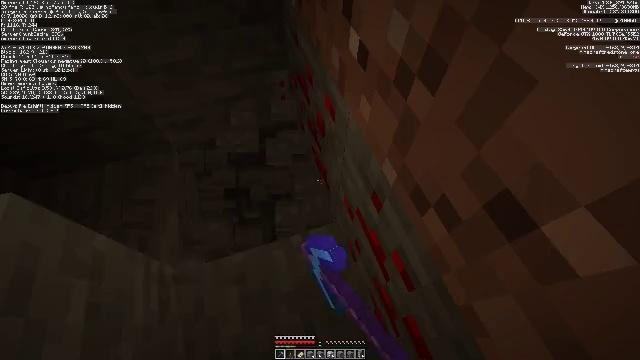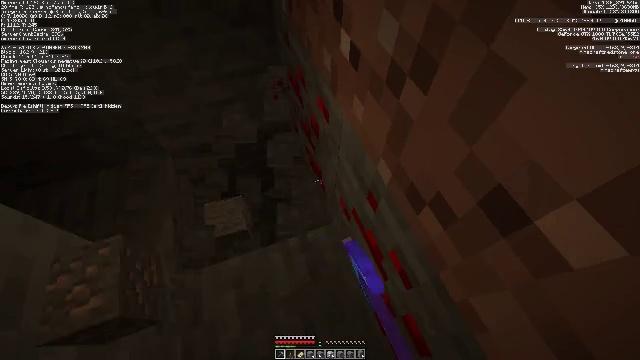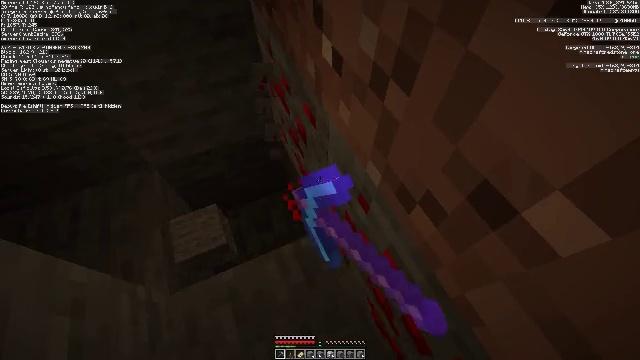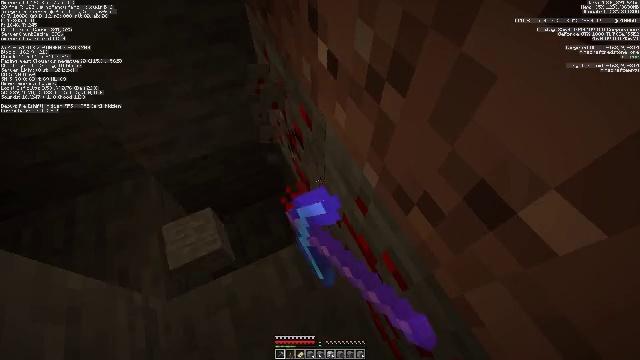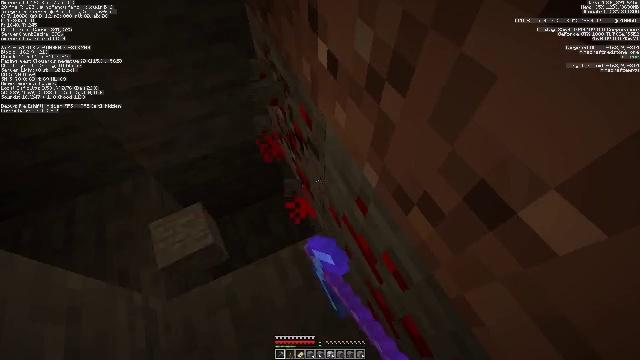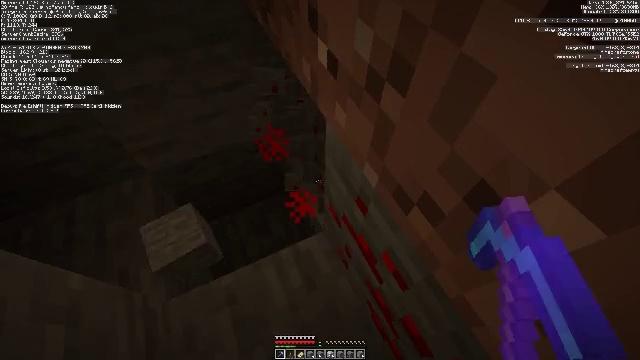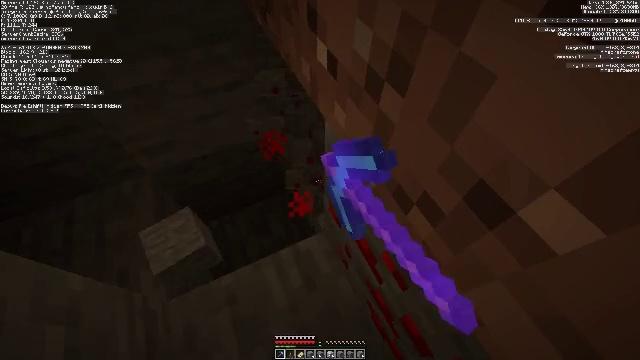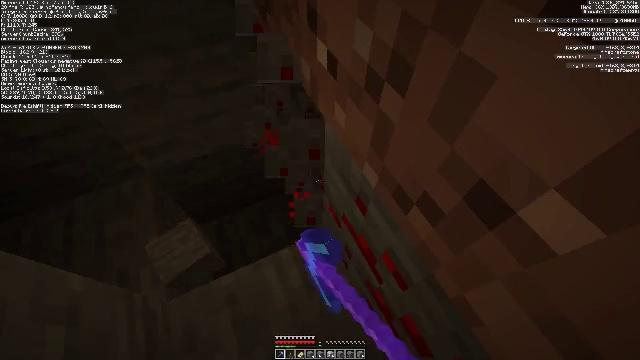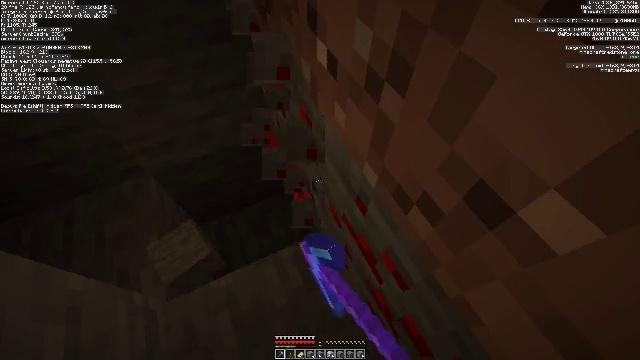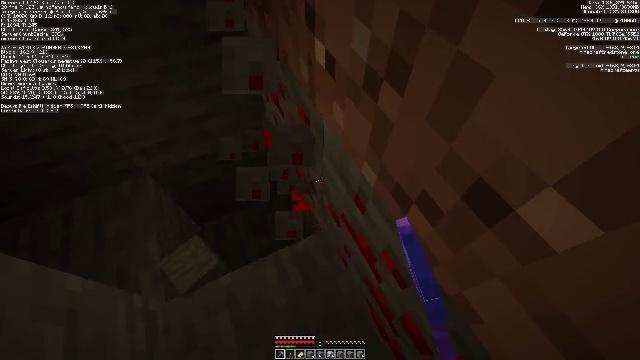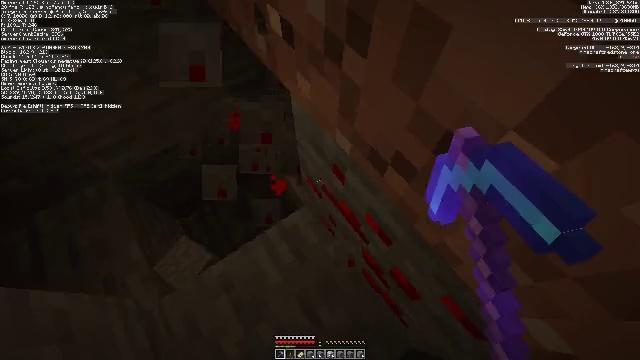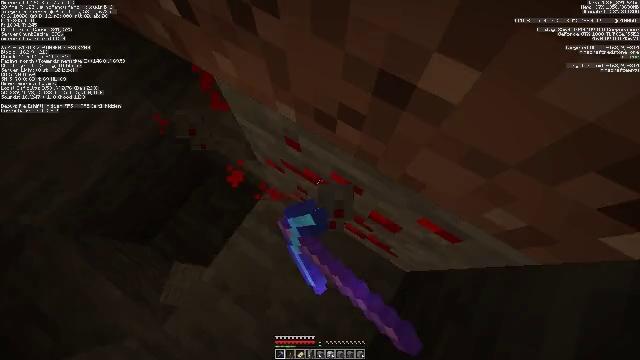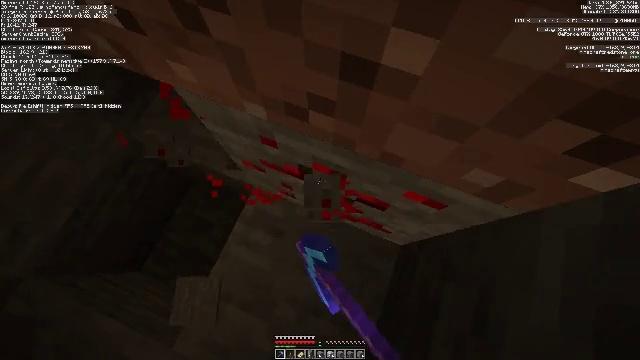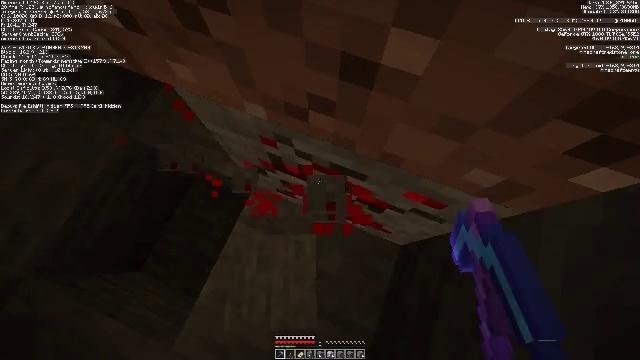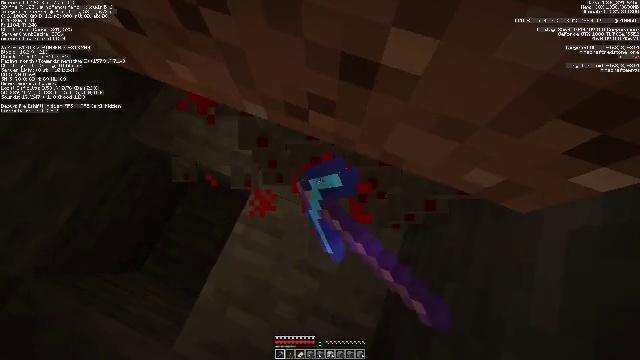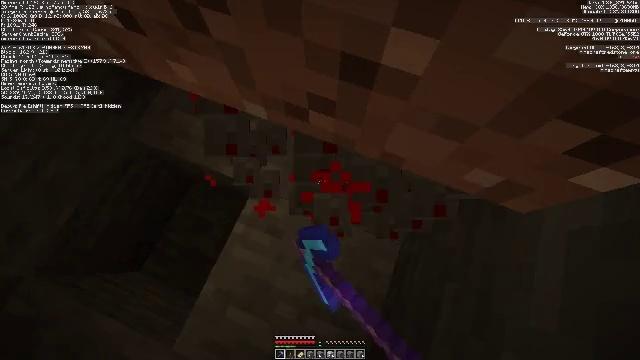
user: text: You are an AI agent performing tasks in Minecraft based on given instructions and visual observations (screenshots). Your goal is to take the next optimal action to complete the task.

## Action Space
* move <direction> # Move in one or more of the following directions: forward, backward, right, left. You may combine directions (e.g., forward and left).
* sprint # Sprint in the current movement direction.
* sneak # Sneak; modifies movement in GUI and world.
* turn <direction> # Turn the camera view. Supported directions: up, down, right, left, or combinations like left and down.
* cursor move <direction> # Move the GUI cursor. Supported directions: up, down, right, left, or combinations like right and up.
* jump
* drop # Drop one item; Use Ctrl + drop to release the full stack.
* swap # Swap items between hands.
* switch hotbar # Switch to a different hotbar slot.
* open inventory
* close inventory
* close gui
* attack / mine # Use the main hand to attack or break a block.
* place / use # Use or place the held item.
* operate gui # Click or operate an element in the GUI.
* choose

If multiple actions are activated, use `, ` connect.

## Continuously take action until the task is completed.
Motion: motion action
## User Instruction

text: Mine redstone ore deep underground.
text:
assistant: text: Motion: turn right, attack / mine
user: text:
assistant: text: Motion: turn right and up, attack / mine
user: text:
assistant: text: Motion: turn right, attack / mine
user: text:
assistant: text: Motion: attack / mine
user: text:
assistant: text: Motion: attack / mine
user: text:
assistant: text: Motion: attack / mine
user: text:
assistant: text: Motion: attack / mine
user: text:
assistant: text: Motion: attack / mine
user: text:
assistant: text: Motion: attack / mine
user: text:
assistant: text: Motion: turn right and down, attack / mine
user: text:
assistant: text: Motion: turn right and down, attack / mine
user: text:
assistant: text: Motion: turn right and down, attack / mine
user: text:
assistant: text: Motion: attack / mine
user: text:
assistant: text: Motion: attack / mine
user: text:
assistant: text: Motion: attack / mine
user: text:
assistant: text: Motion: attack / mine
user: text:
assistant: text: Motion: attack / mine
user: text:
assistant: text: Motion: move left, attack / mine
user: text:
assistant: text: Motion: attack / mine